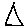
Label: triangle